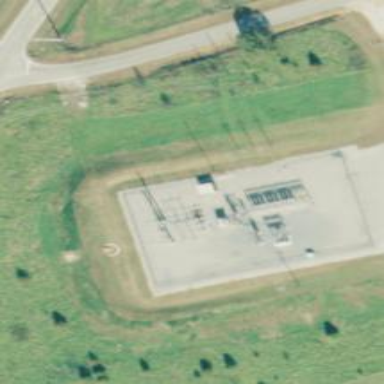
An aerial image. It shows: Distribution level power substation surrounded by fence.